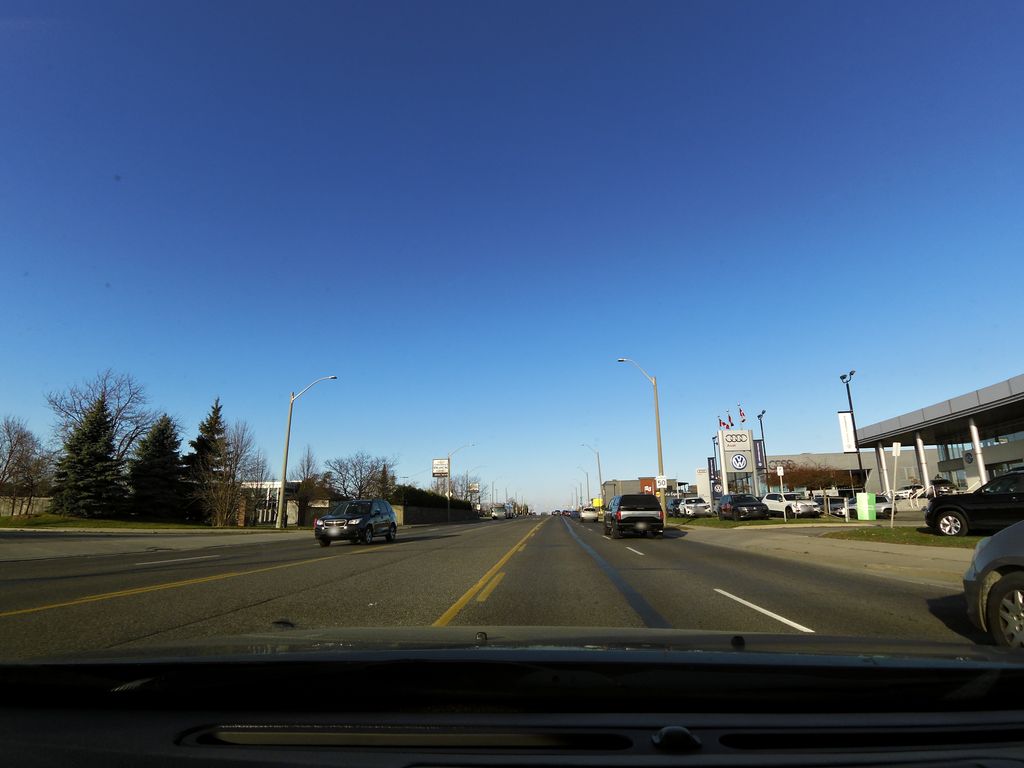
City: hamilton